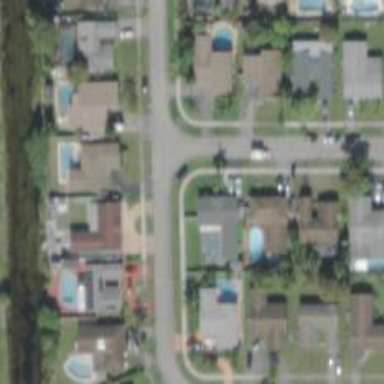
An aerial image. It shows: Asphalt road in residential area.